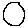
Label: circle